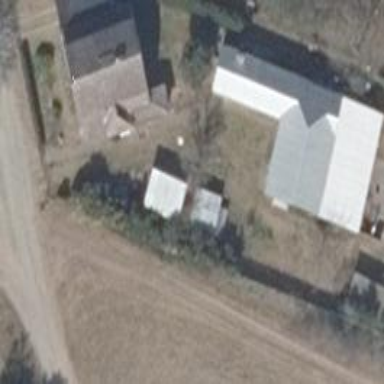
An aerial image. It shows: Shed.